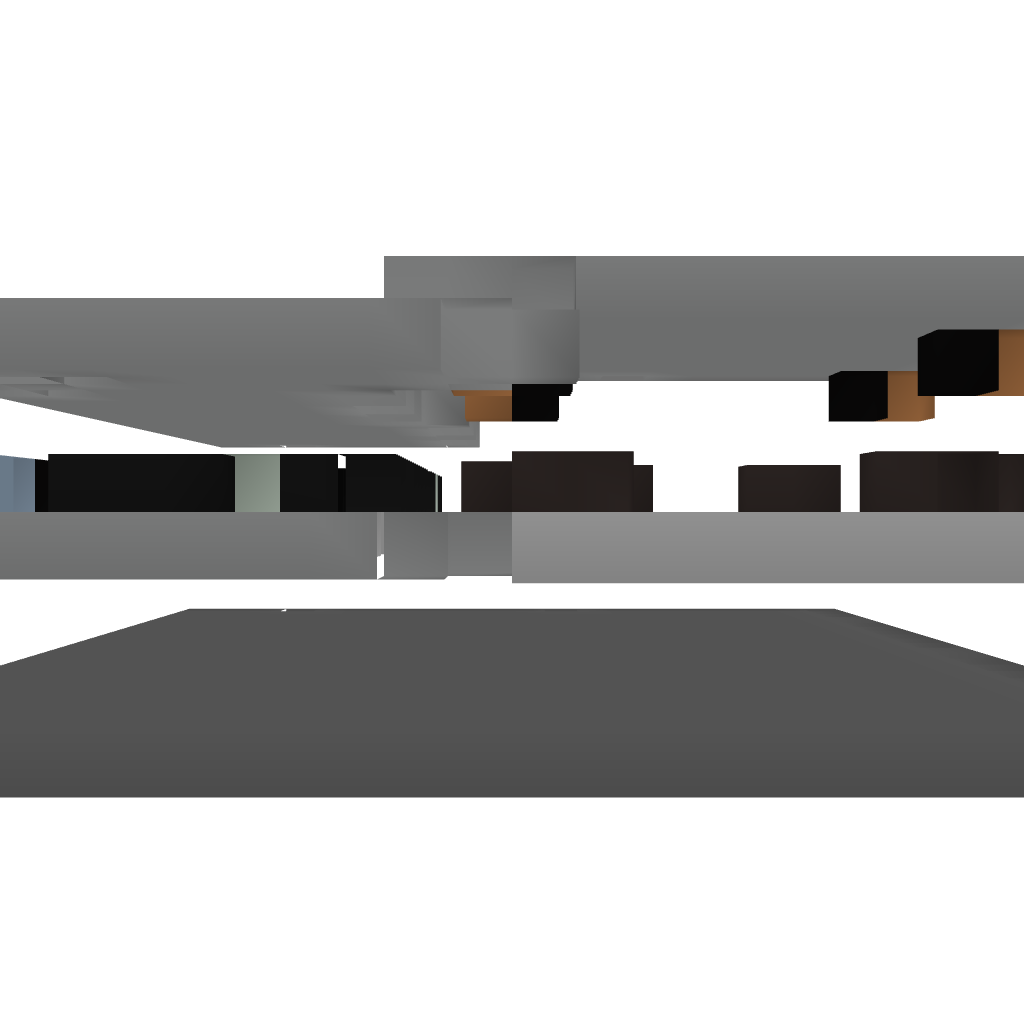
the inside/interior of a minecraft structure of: Door with security